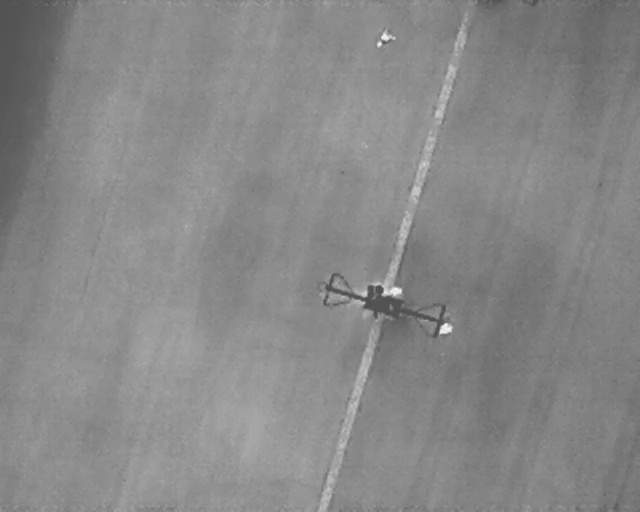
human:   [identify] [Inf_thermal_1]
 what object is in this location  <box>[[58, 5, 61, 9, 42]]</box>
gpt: <ref>1 large person at the top</ref>